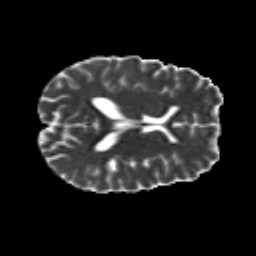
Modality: MD
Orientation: axial
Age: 27
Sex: male
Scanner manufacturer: siemens
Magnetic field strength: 3 T
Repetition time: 8.8 s
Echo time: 0.085 s